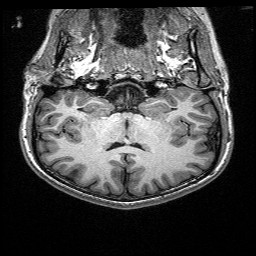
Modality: T1w
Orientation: sagittal
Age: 22
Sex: female
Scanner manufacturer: siemens
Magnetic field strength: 3 T
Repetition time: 2.4 s
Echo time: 0.03 s